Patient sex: M
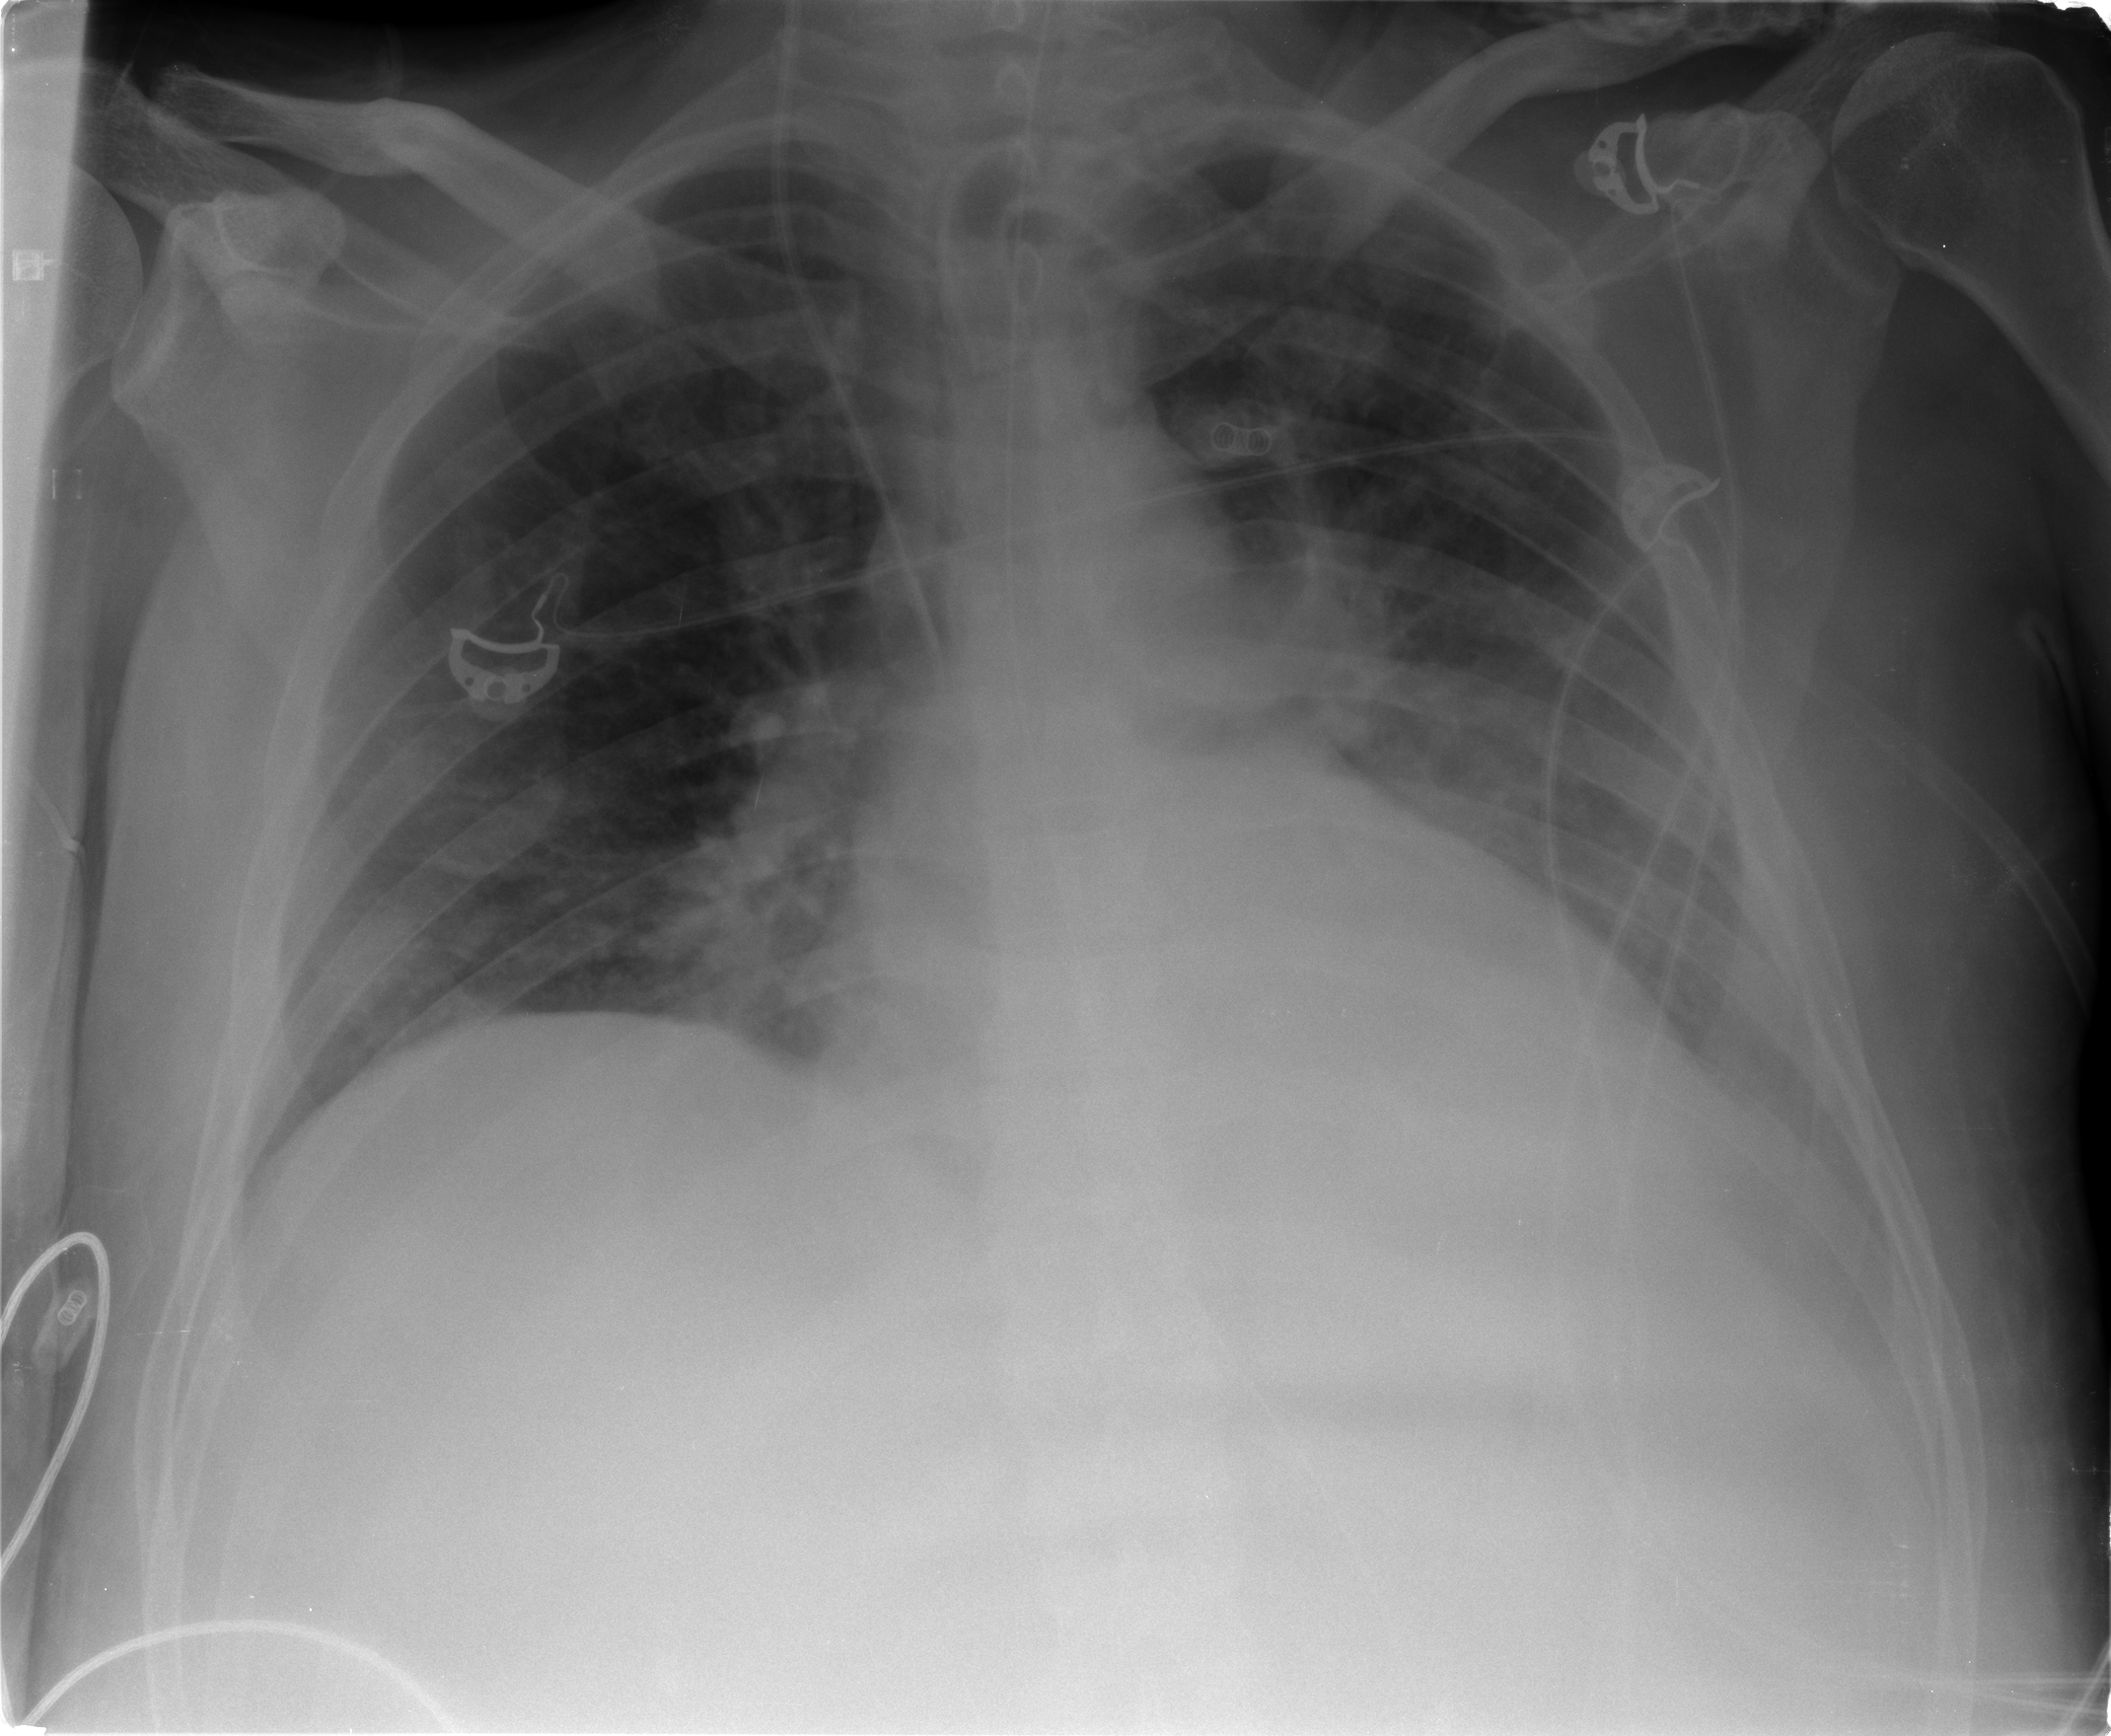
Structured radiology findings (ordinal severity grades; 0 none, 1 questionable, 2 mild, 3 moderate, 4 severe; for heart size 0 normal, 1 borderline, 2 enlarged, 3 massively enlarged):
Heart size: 2
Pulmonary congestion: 3
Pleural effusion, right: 0
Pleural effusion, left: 2
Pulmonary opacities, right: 0
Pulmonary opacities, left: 0
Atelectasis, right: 2
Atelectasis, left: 2